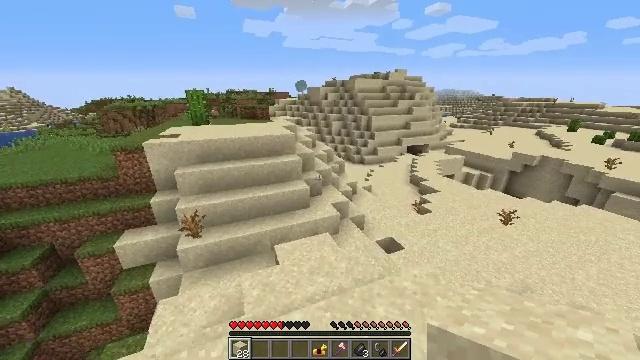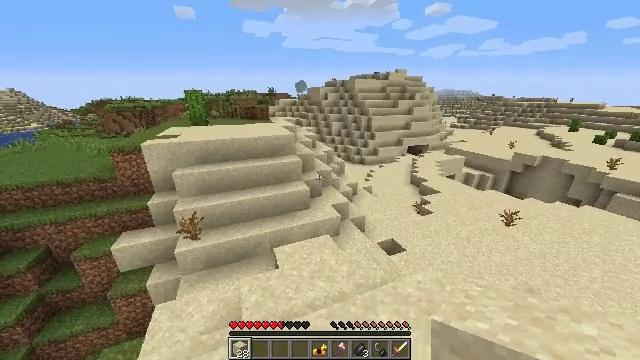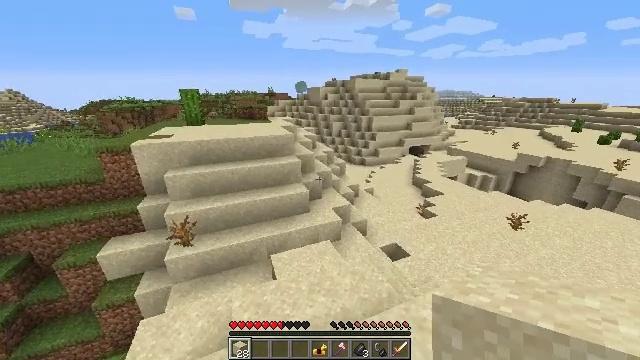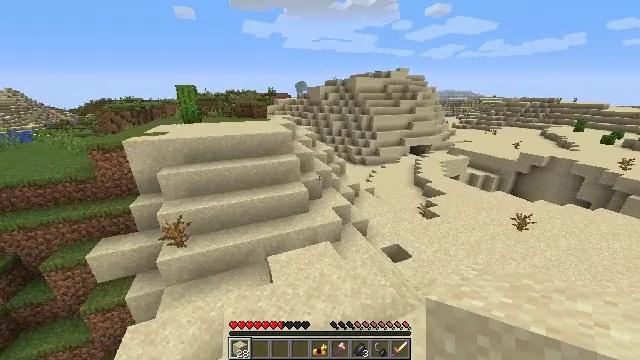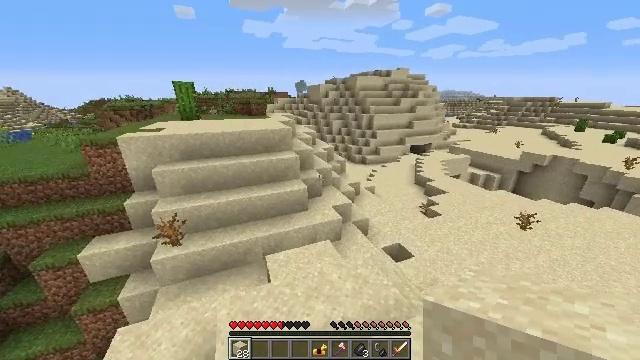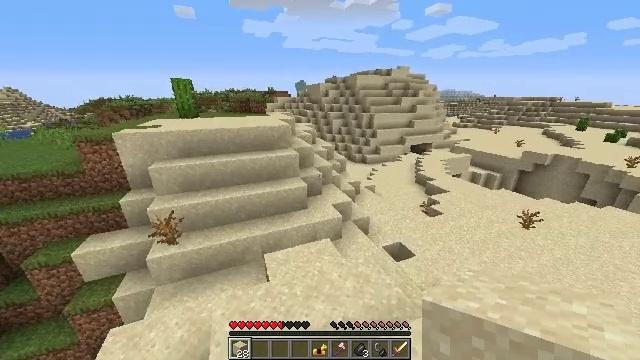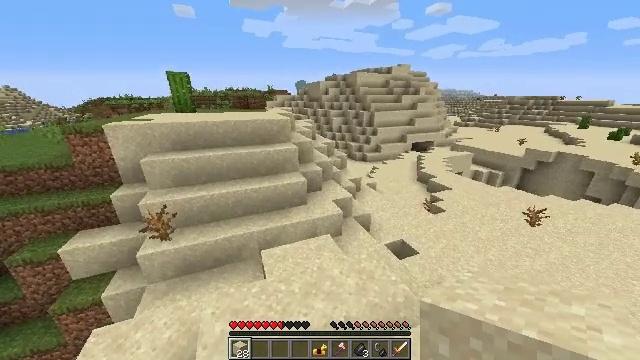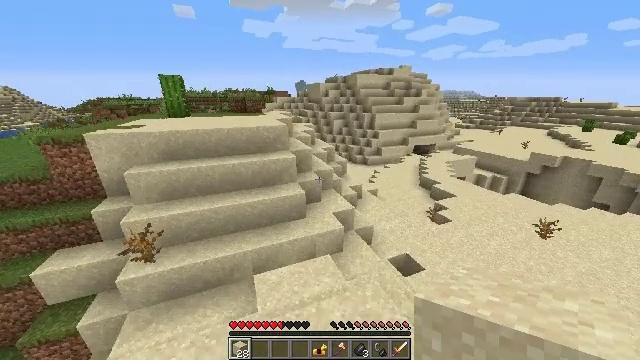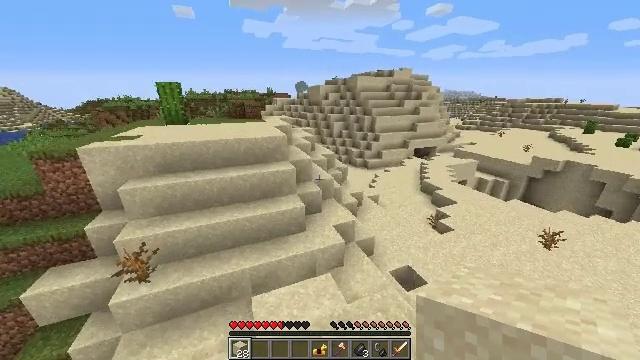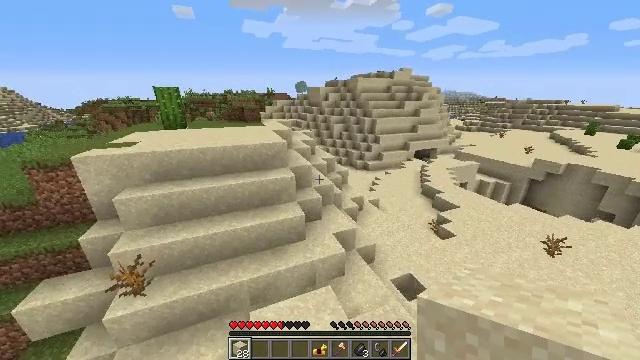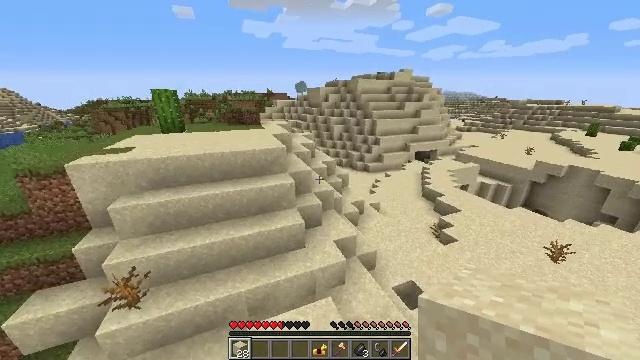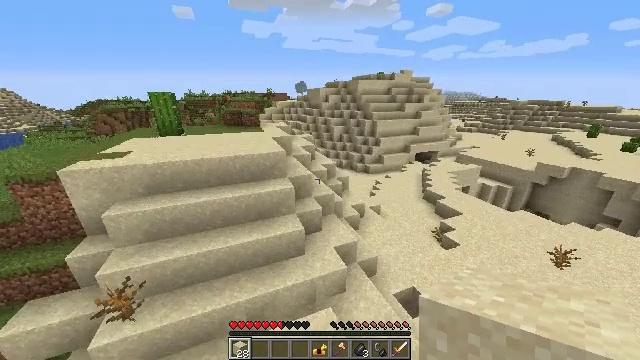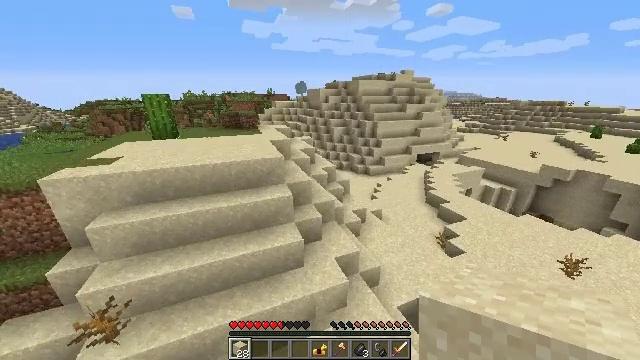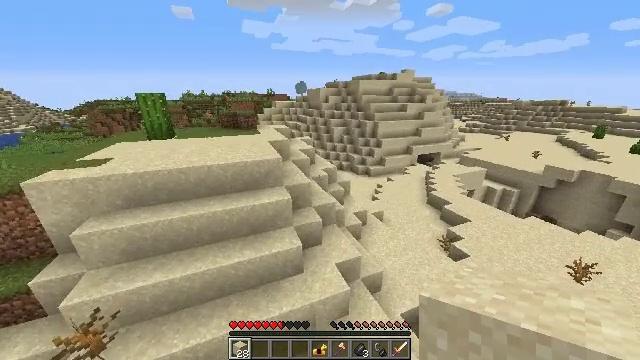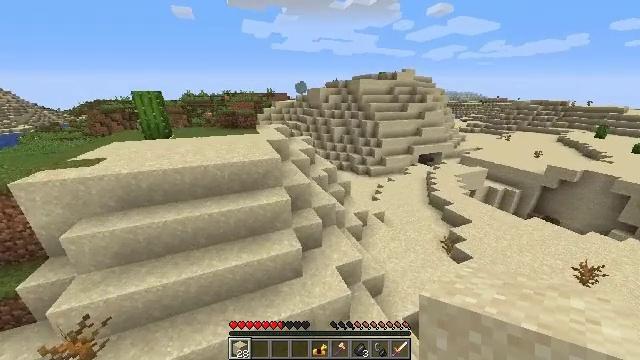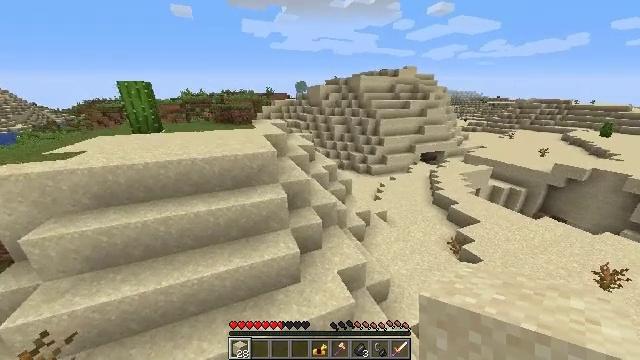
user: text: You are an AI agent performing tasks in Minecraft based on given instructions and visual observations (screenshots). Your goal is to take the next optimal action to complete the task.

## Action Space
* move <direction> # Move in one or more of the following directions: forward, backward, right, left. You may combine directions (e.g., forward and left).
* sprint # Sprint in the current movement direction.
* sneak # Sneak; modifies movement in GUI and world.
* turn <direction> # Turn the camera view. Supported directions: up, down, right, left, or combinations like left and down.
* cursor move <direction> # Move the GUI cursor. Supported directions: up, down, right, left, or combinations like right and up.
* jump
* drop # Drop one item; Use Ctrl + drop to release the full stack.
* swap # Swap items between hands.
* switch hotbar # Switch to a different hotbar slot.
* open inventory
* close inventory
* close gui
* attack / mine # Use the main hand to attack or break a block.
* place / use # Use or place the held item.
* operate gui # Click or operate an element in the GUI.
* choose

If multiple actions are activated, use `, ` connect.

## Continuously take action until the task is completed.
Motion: motion action
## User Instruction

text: Gather the acacia log for building.
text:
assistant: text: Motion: move forward
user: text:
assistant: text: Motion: move forward
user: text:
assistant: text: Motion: move forward, jump
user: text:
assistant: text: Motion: move forward, jump
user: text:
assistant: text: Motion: move forward, jump
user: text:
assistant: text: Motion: move forward, jump
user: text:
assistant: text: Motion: move forward, jump
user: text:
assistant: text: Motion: move forward
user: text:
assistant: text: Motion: move forward
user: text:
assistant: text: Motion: move forward
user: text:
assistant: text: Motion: move forward
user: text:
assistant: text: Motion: move forward
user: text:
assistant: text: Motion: move forward
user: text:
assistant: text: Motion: move forward
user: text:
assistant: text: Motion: move forward
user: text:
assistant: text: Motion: move forward
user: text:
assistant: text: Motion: move forward
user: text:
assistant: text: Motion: move forward
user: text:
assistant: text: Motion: move forward
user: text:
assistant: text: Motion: move forward, jump
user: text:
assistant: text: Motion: move forward, jump
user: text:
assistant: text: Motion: move forward, jump
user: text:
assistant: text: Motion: move forward, jump
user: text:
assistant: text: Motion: move forward, jump
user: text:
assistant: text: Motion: move forward, jump
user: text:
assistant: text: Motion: move forward
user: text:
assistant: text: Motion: move forward
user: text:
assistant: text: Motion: move forward, turn left and up
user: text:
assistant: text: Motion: move forward, turn left and up
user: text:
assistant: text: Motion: move forward, turn left and up